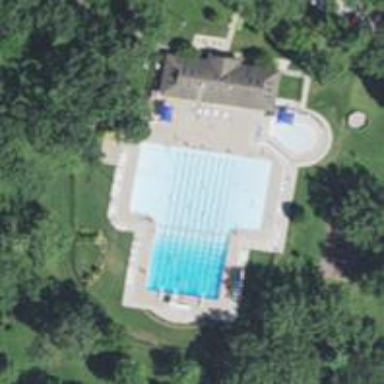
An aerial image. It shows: Swimming pool located in leisure land.